Question: I have been having my doubts about the database design used in a project I am working on. I have three tables: 'Event', 'ProductEvents' and 'Product'. 'ProductEvents' is a linking table between 'Event' and 'Product'. Both 'Event' and 'Product' have the same foreign key.
For deleting records in the 'ProductEvents' table, I have no foreign key to 'Estate', and thus need to join before deleting. Now I wonder what the best solution is: either add the foreign key or join with the 'Event' or 'Product' table for each query that needs to be done.
Taking the normalisation rules into account, I should only consider the join option. However, for this problem there is also a background story. We have other tables, e.g. 'House' and 'Interior' where 'Interior' has a FK to 'House'. 'House' has a discriminator to 'Estate' and contains a rough 10 million records. 'Interior' contains a couple 100 millions records. Only recently we were forced to add the discriminator to the 'Interior' table as well because the joins were getting too heavy, and slow, even when we were making sure the result set stayed as small as possible.
What is the best/common practice for this problem? Is it better to have a common discriminator in each table, or stick to the joins?

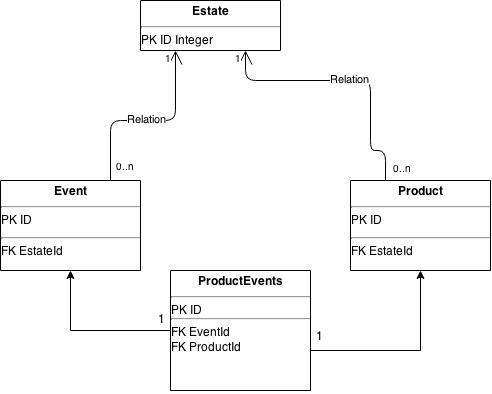
Answer: You can design your database based on natural keys or technical IDs. With the latter you get (primary key in bold):
- - - -
Here is the same with natural keys:
- - - -
So, yes, when working with technical IDs you need a join when you want to access ProductEvents for a specific Estate. This shows both strengths and weaknesses of the technical ID design:
1. pro: The natural key is in only one place. If you decide to use estate number 'AX123' instead of 'AE123' then change it in one place and you are done.
2. pro: Changes to the data structure are easy. If an event doesn't belong to an estate any longer, but to an estate group now, this is a minor change compared to changes needed in a natural key based database.
3. con: Access to data often involves many tables to get from the given natural keys to the technical IDs needed.
4. con: Data consistency cannot be guaranteed by the dbms.
As to the last point: Although the database is normalized (this is the case in both models by the way), it is possible with the ID design to have a ProductEvents referencing two different estates (one via Event, the other via Product). The DBMS can not ensure that only products and events for the same estate can be combined in ProductEvents. With natural keys it can, because ProductEvents has foreign keys to Event(estate_no, event_code) and Product(estate_no, product_no) and there is just the one estate_no in ProductEvents.
Having worked with both, I prefer the natural key design for large databases. However, one can even mix both. And yes, you can even add the estate_id to ProductEvents. It is no longer the pure ID design you had, but helps access data faster and you can add foreign keys to Event(event_id, estate_id) and Product(product_id, estate_id) to enhance data consistency checks. I wouldn't even consider this non-normalized (but I may be wrong about this).